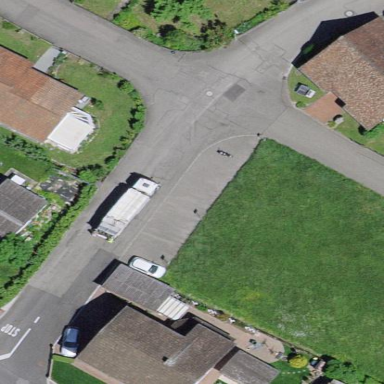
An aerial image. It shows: Street side parking area.